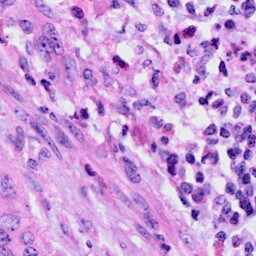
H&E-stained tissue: Cervix